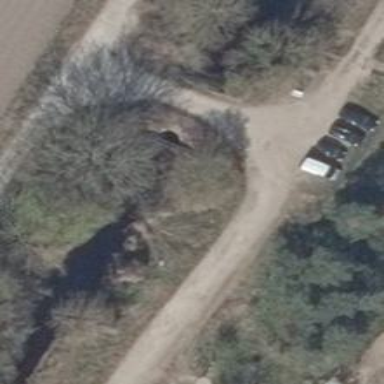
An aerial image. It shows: Culvert tunnel.